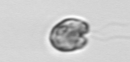
Label: flagellate_morphotype1